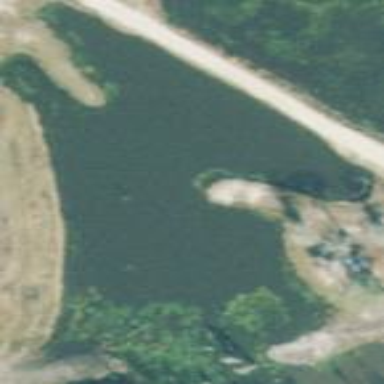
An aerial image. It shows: Reservoir of water.